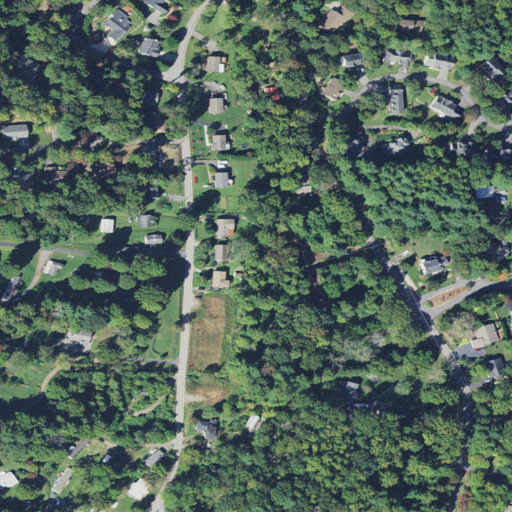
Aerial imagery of valley in North Carolina named Penley Cove containing open development, low intensity development, deciduous forest, mixed forest, medium intensity development, and high intensity development